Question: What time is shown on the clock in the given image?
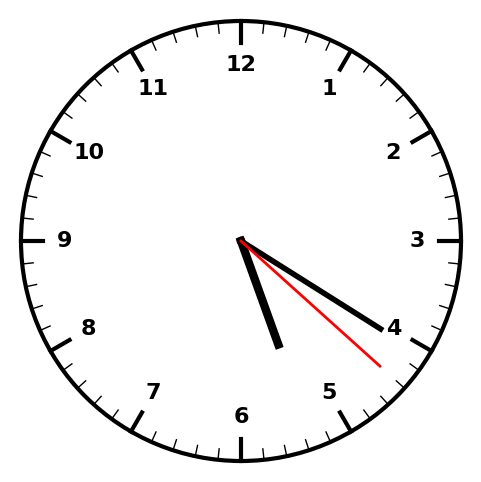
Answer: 05:20:22